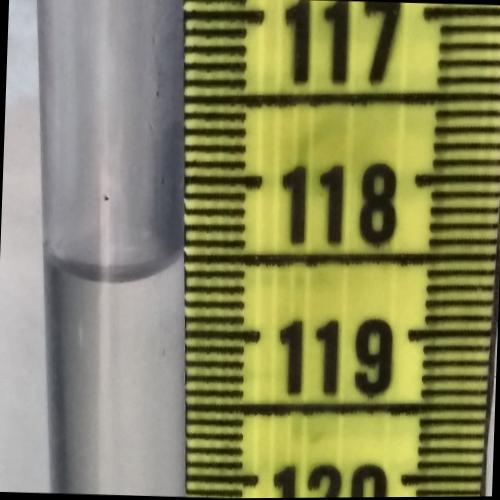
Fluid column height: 118.6 cm